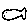
Label: fish